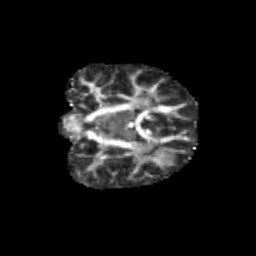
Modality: FA
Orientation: coronal
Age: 9
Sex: female
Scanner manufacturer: siemens
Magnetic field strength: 3 T
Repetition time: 3.8 s
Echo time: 0.07 s